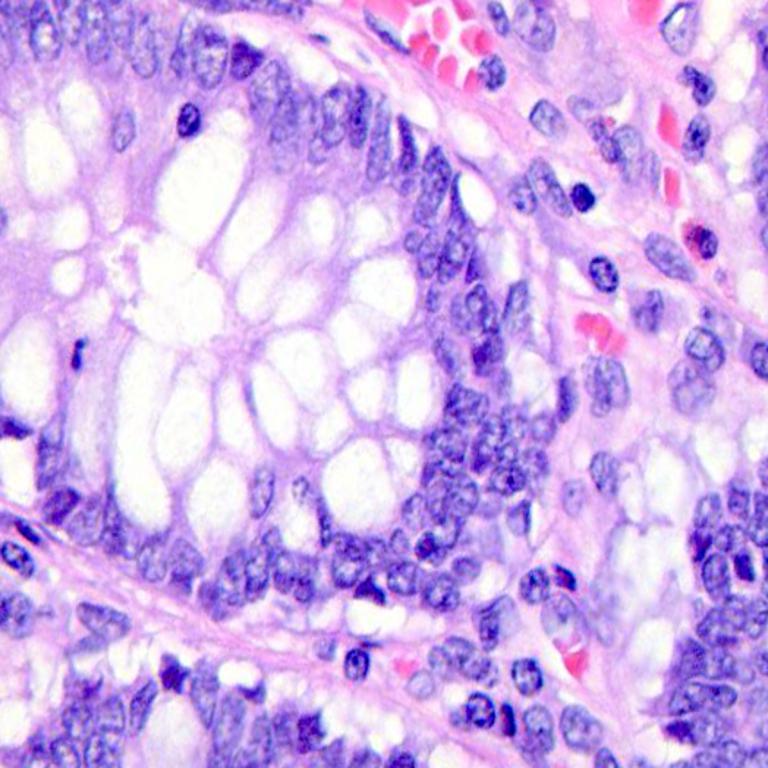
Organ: colon
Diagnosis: benign